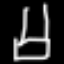
Label: chair